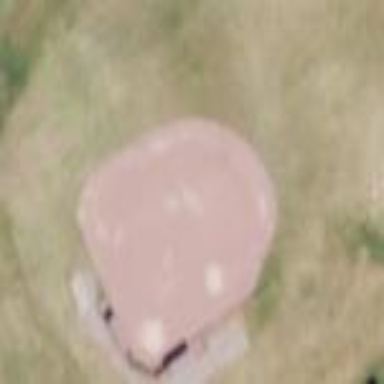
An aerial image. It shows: Baseball pitch for leisure and sports activities.